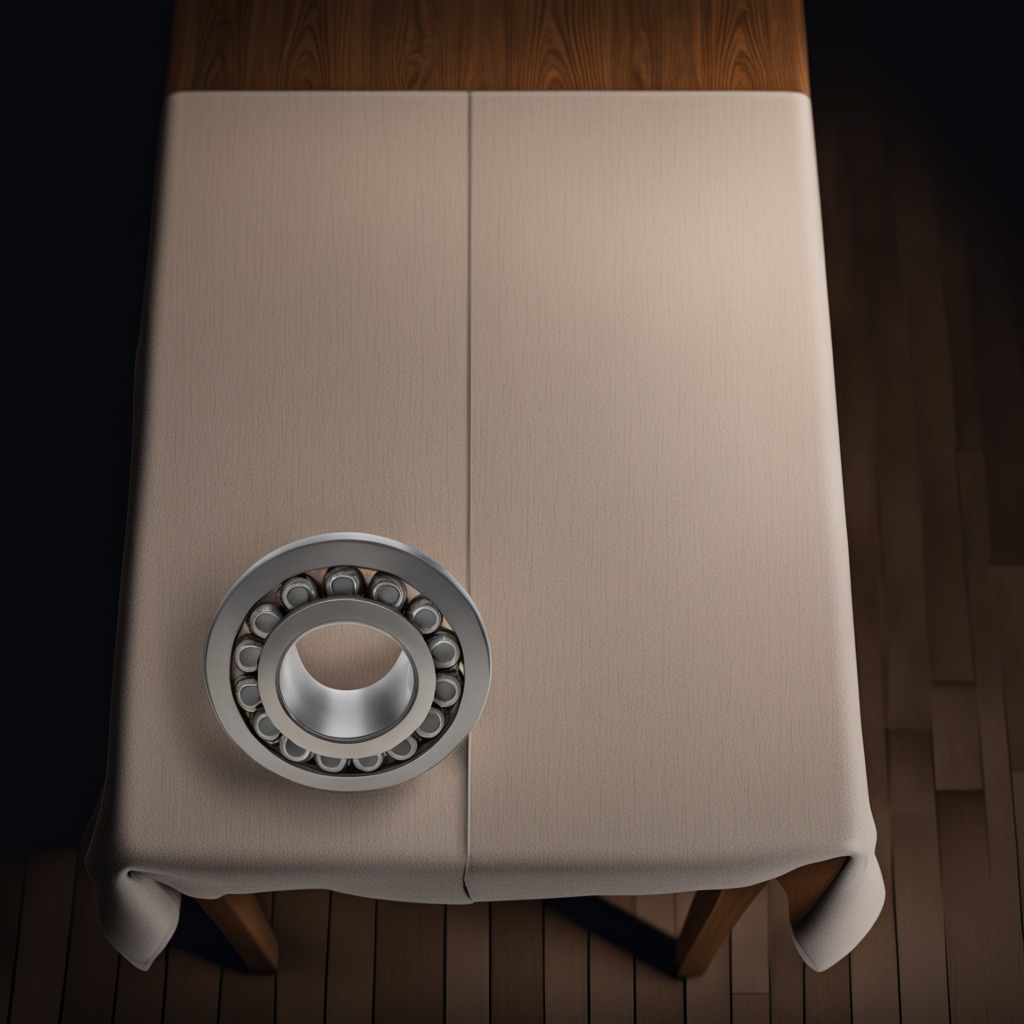
A metal ball bearing is lying on the wooden table.